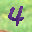
Label: 4